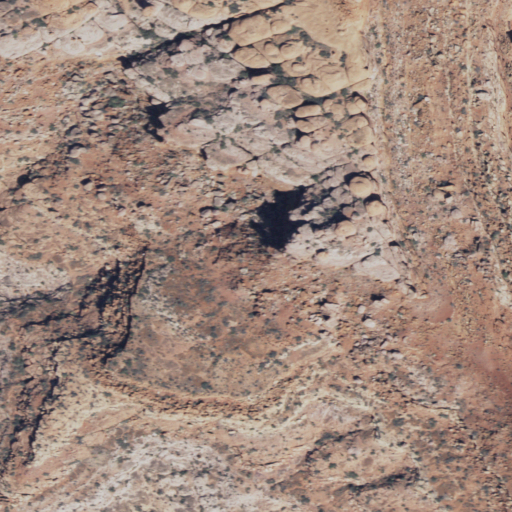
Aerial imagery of bench in Arizona named Marcos Terrace containing barren land and shrub